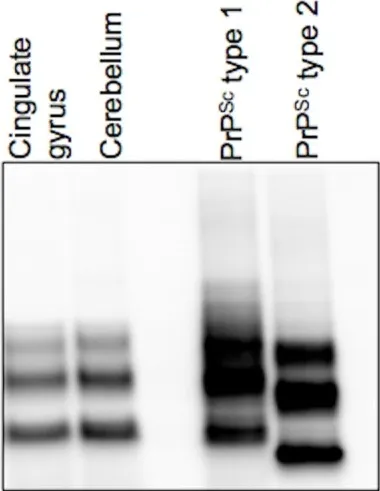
Western Blot showing type 1 abnormal isoform of the prion protein (PrPSc) in both cingulate gyrus and cerebellum brain samples.
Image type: pathology (fish)